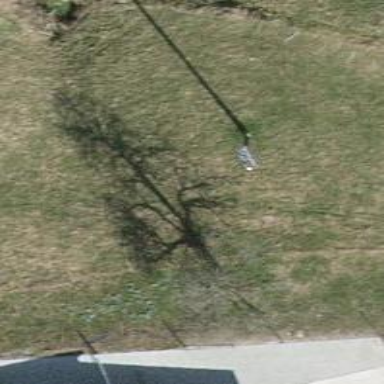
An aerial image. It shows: Urban tree adds touch of nature to the surroundings.